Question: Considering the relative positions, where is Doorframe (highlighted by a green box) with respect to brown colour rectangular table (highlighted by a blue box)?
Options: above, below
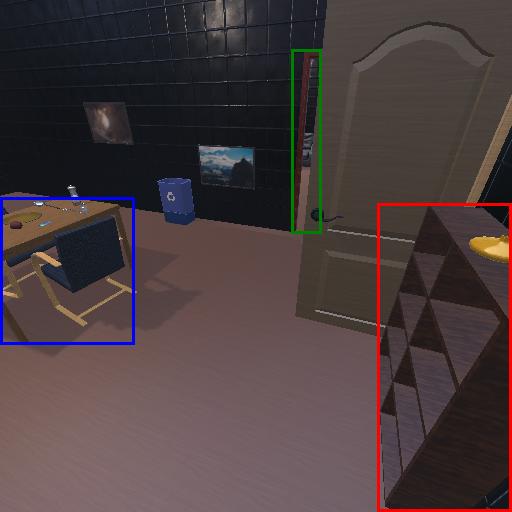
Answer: above